Breast ultrasound image
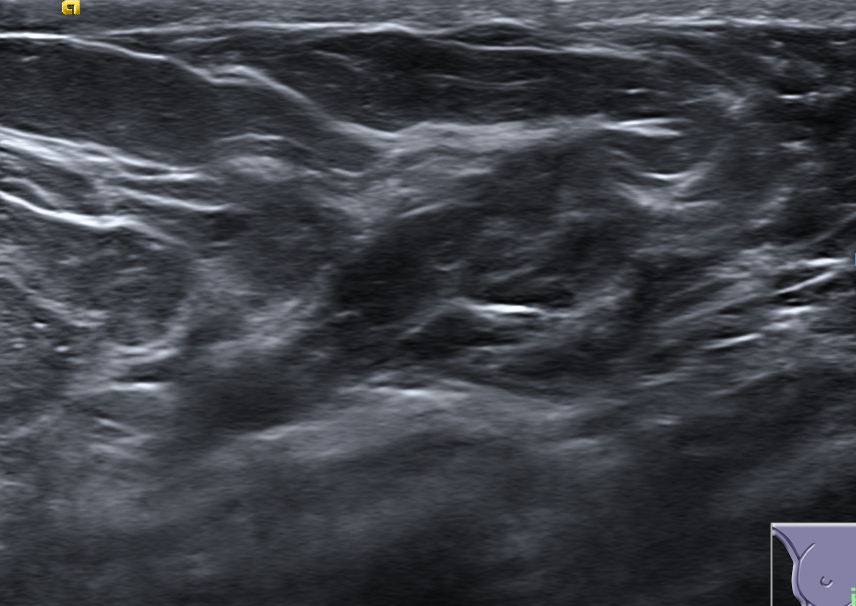
Diagnosis: benign